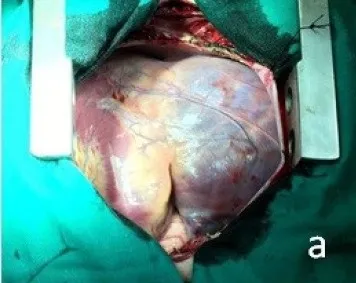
Intraoperative photographs of case 2. (a) View after the median
sternotomy.
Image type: medical_photograph (other_medical_photograph)